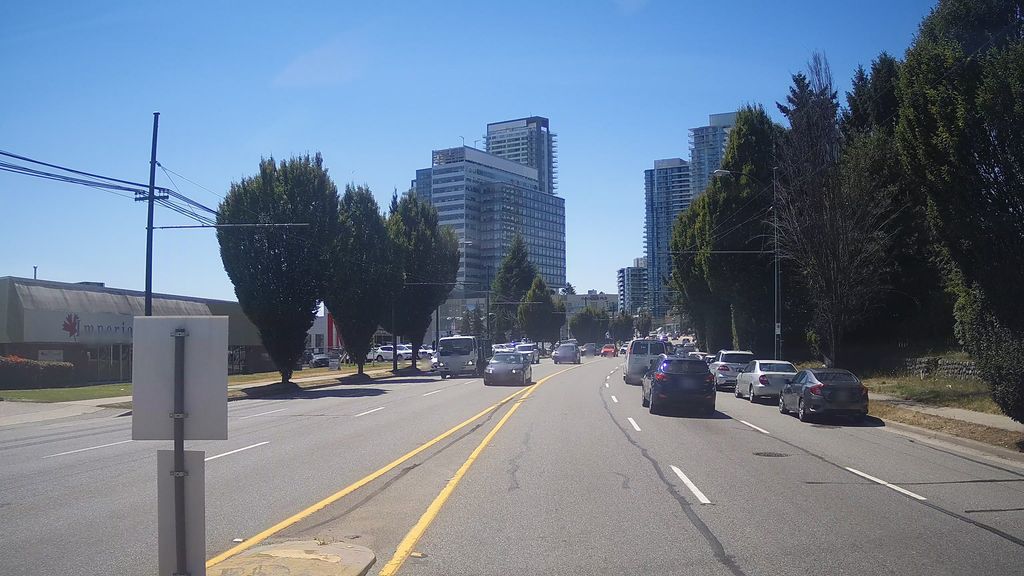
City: vancouver